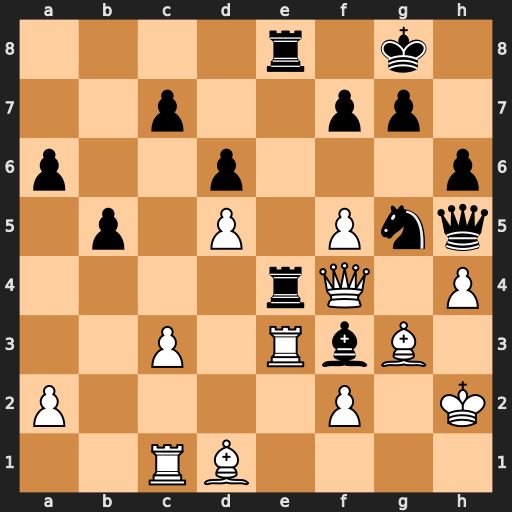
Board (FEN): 4r1k1/2p2pp1/p2p3p/1p1P1Pnq/4rQ1P/2P1RbB1/P4P1K/2RB4
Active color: w
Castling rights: -
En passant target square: -
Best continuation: Bxf3 Nxf3+ Qxf3 Qxf3 Rxf3